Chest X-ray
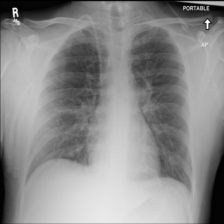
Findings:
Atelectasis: negative
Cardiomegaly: negative
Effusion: negative
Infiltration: negative
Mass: negative
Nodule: negative
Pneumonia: negative
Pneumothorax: negative
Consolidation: negative
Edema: negative
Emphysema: negative
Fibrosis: negative
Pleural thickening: negative
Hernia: negative